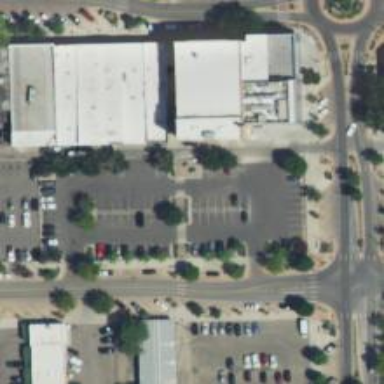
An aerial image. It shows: Parking space.